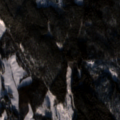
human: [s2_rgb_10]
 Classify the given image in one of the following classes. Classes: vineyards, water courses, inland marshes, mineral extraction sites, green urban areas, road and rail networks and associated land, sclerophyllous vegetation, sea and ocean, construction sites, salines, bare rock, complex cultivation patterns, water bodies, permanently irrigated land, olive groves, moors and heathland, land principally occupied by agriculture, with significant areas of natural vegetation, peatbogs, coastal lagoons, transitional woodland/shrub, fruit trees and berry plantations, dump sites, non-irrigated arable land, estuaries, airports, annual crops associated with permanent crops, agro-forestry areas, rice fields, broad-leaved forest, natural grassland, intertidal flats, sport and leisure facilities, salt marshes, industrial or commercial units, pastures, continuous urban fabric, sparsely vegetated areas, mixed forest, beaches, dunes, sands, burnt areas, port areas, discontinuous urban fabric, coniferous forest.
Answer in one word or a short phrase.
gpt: land principally occupied by agriculture, with significant areas of natural vegetation, coniferous forest, mixed forest